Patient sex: M
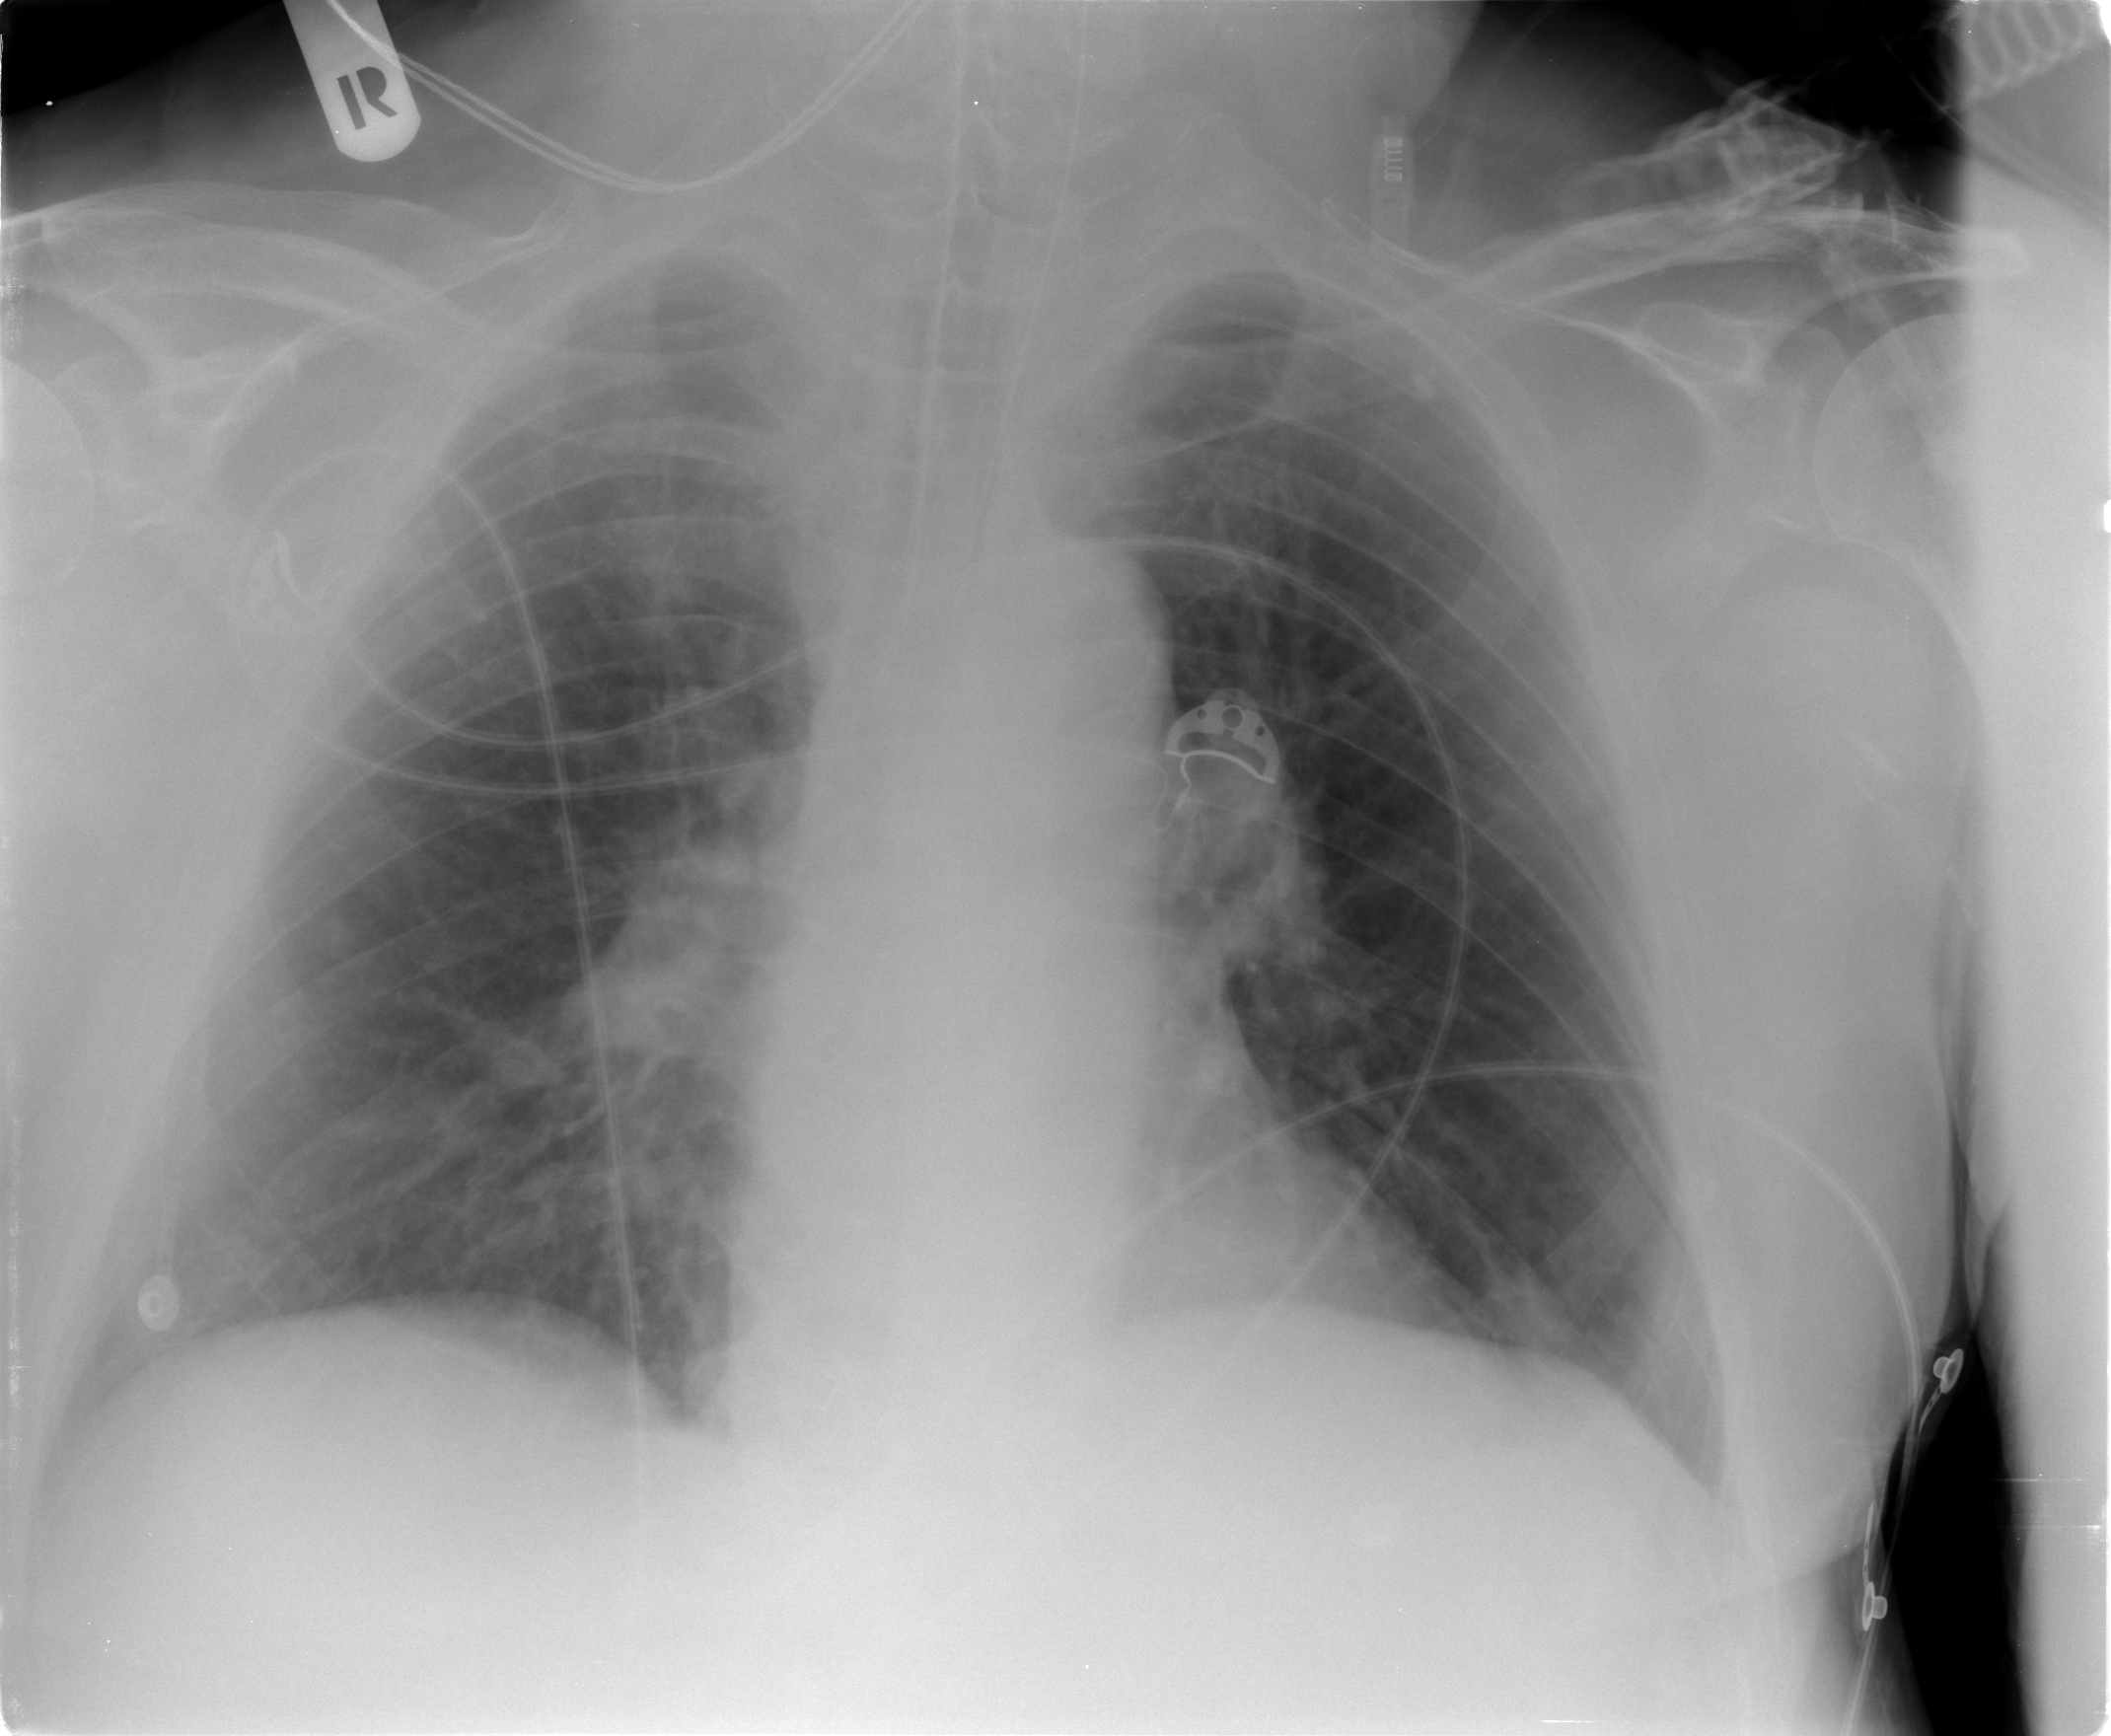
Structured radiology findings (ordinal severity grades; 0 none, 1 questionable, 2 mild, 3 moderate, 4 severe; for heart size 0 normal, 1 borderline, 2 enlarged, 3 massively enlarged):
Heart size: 0
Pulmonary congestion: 2
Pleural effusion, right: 0
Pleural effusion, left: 0
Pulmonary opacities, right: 0
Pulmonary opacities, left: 0
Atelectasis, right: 0
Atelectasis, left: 0